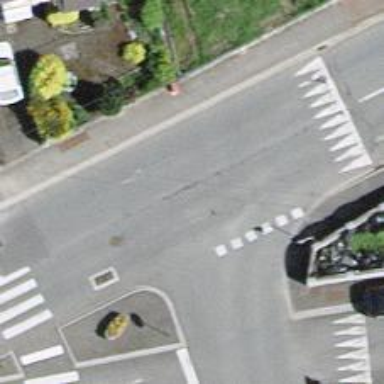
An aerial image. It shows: Secondary road with asphalt surface and traffic calming table.